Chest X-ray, AP view. Patient: 64 years old, sex M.
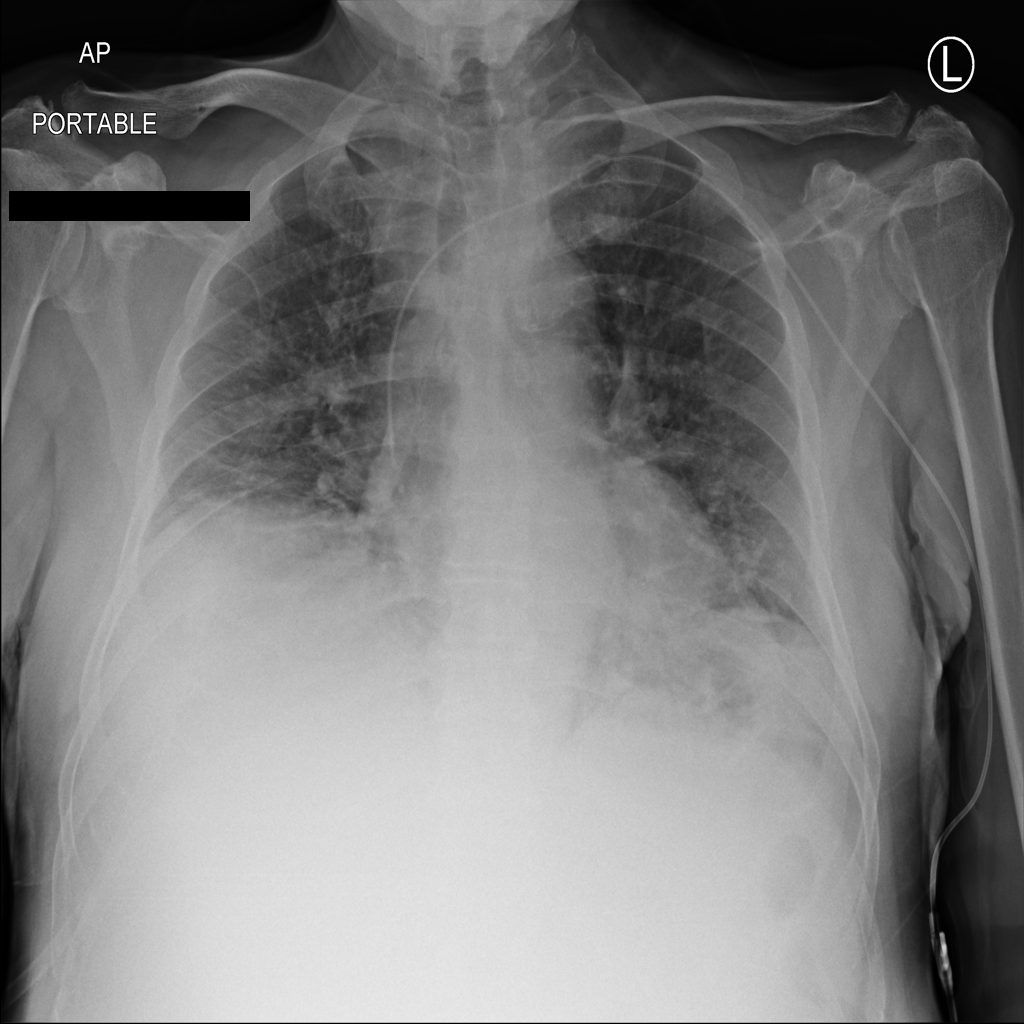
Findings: No Finding